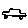
Label: car